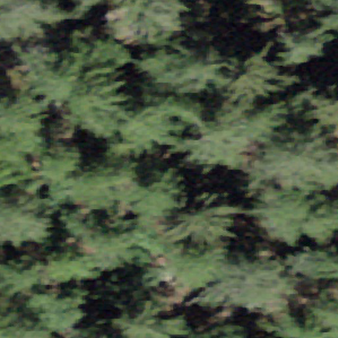
Label: other